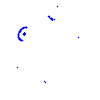
Particle: kaon